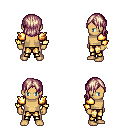
a pixel art fantasy rpg character, male body template, human, tanned skin, gold arm armor, gold greaves, white blonde long bangs hairstyle, bracelets, four views (front, back, left, right), 2x2 character sprite sheet, small pixel art, hard edges, no anti-aliasing